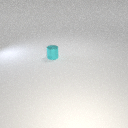
small cyan metal cylinder